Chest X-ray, PA view. Patient: 45 years old, sex M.
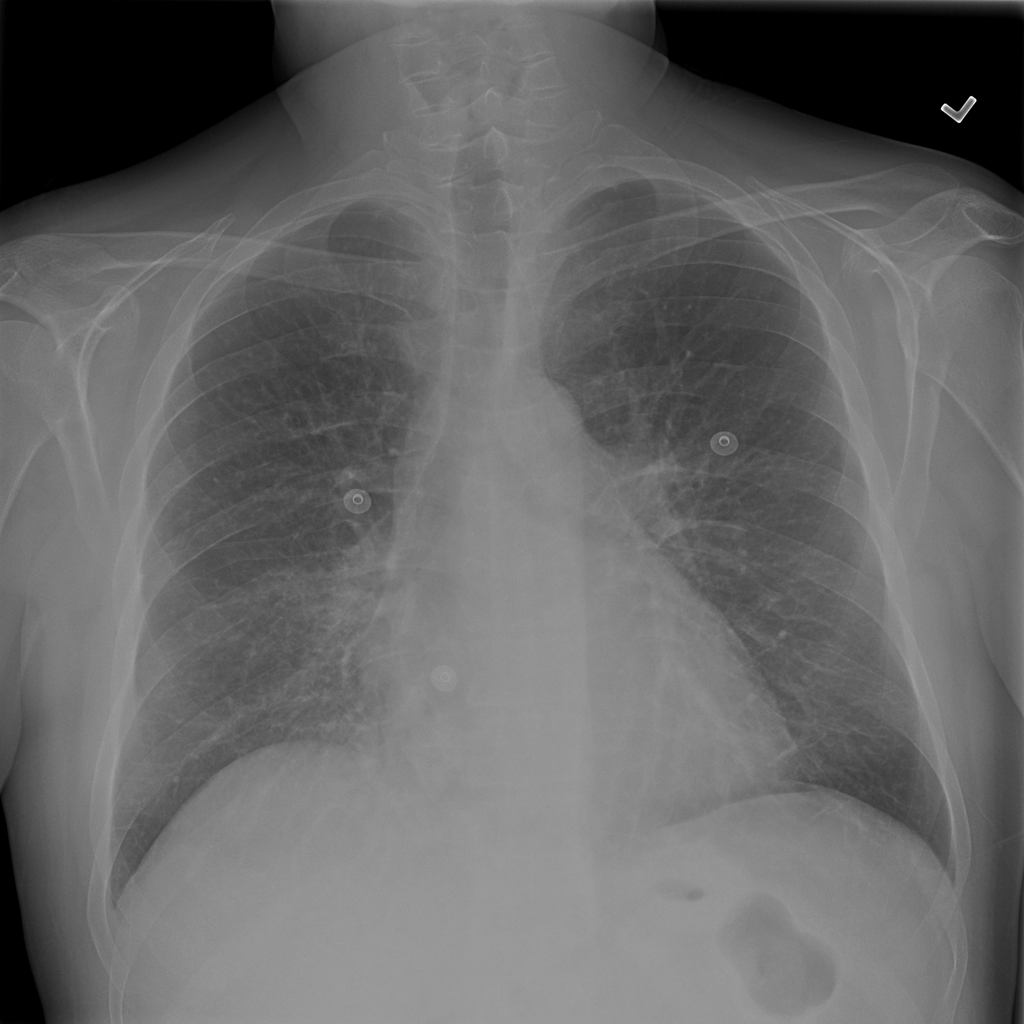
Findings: Effusion, Infiltration